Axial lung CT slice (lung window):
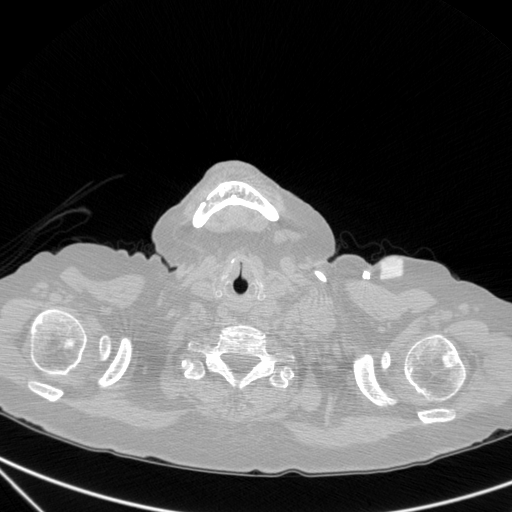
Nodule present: no